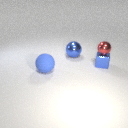
small blue metal cube in front of large blue metal sphere